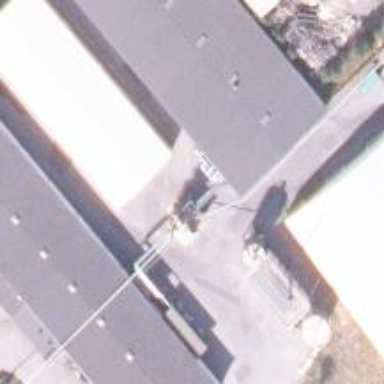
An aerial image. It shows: Industrial building.